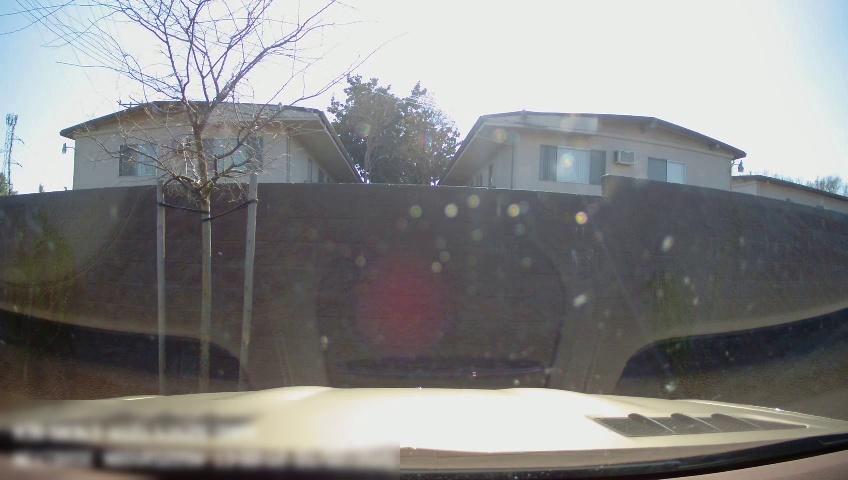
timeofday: Day
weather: Sunny